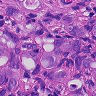
Metastatic tissue present: yes